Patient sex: M
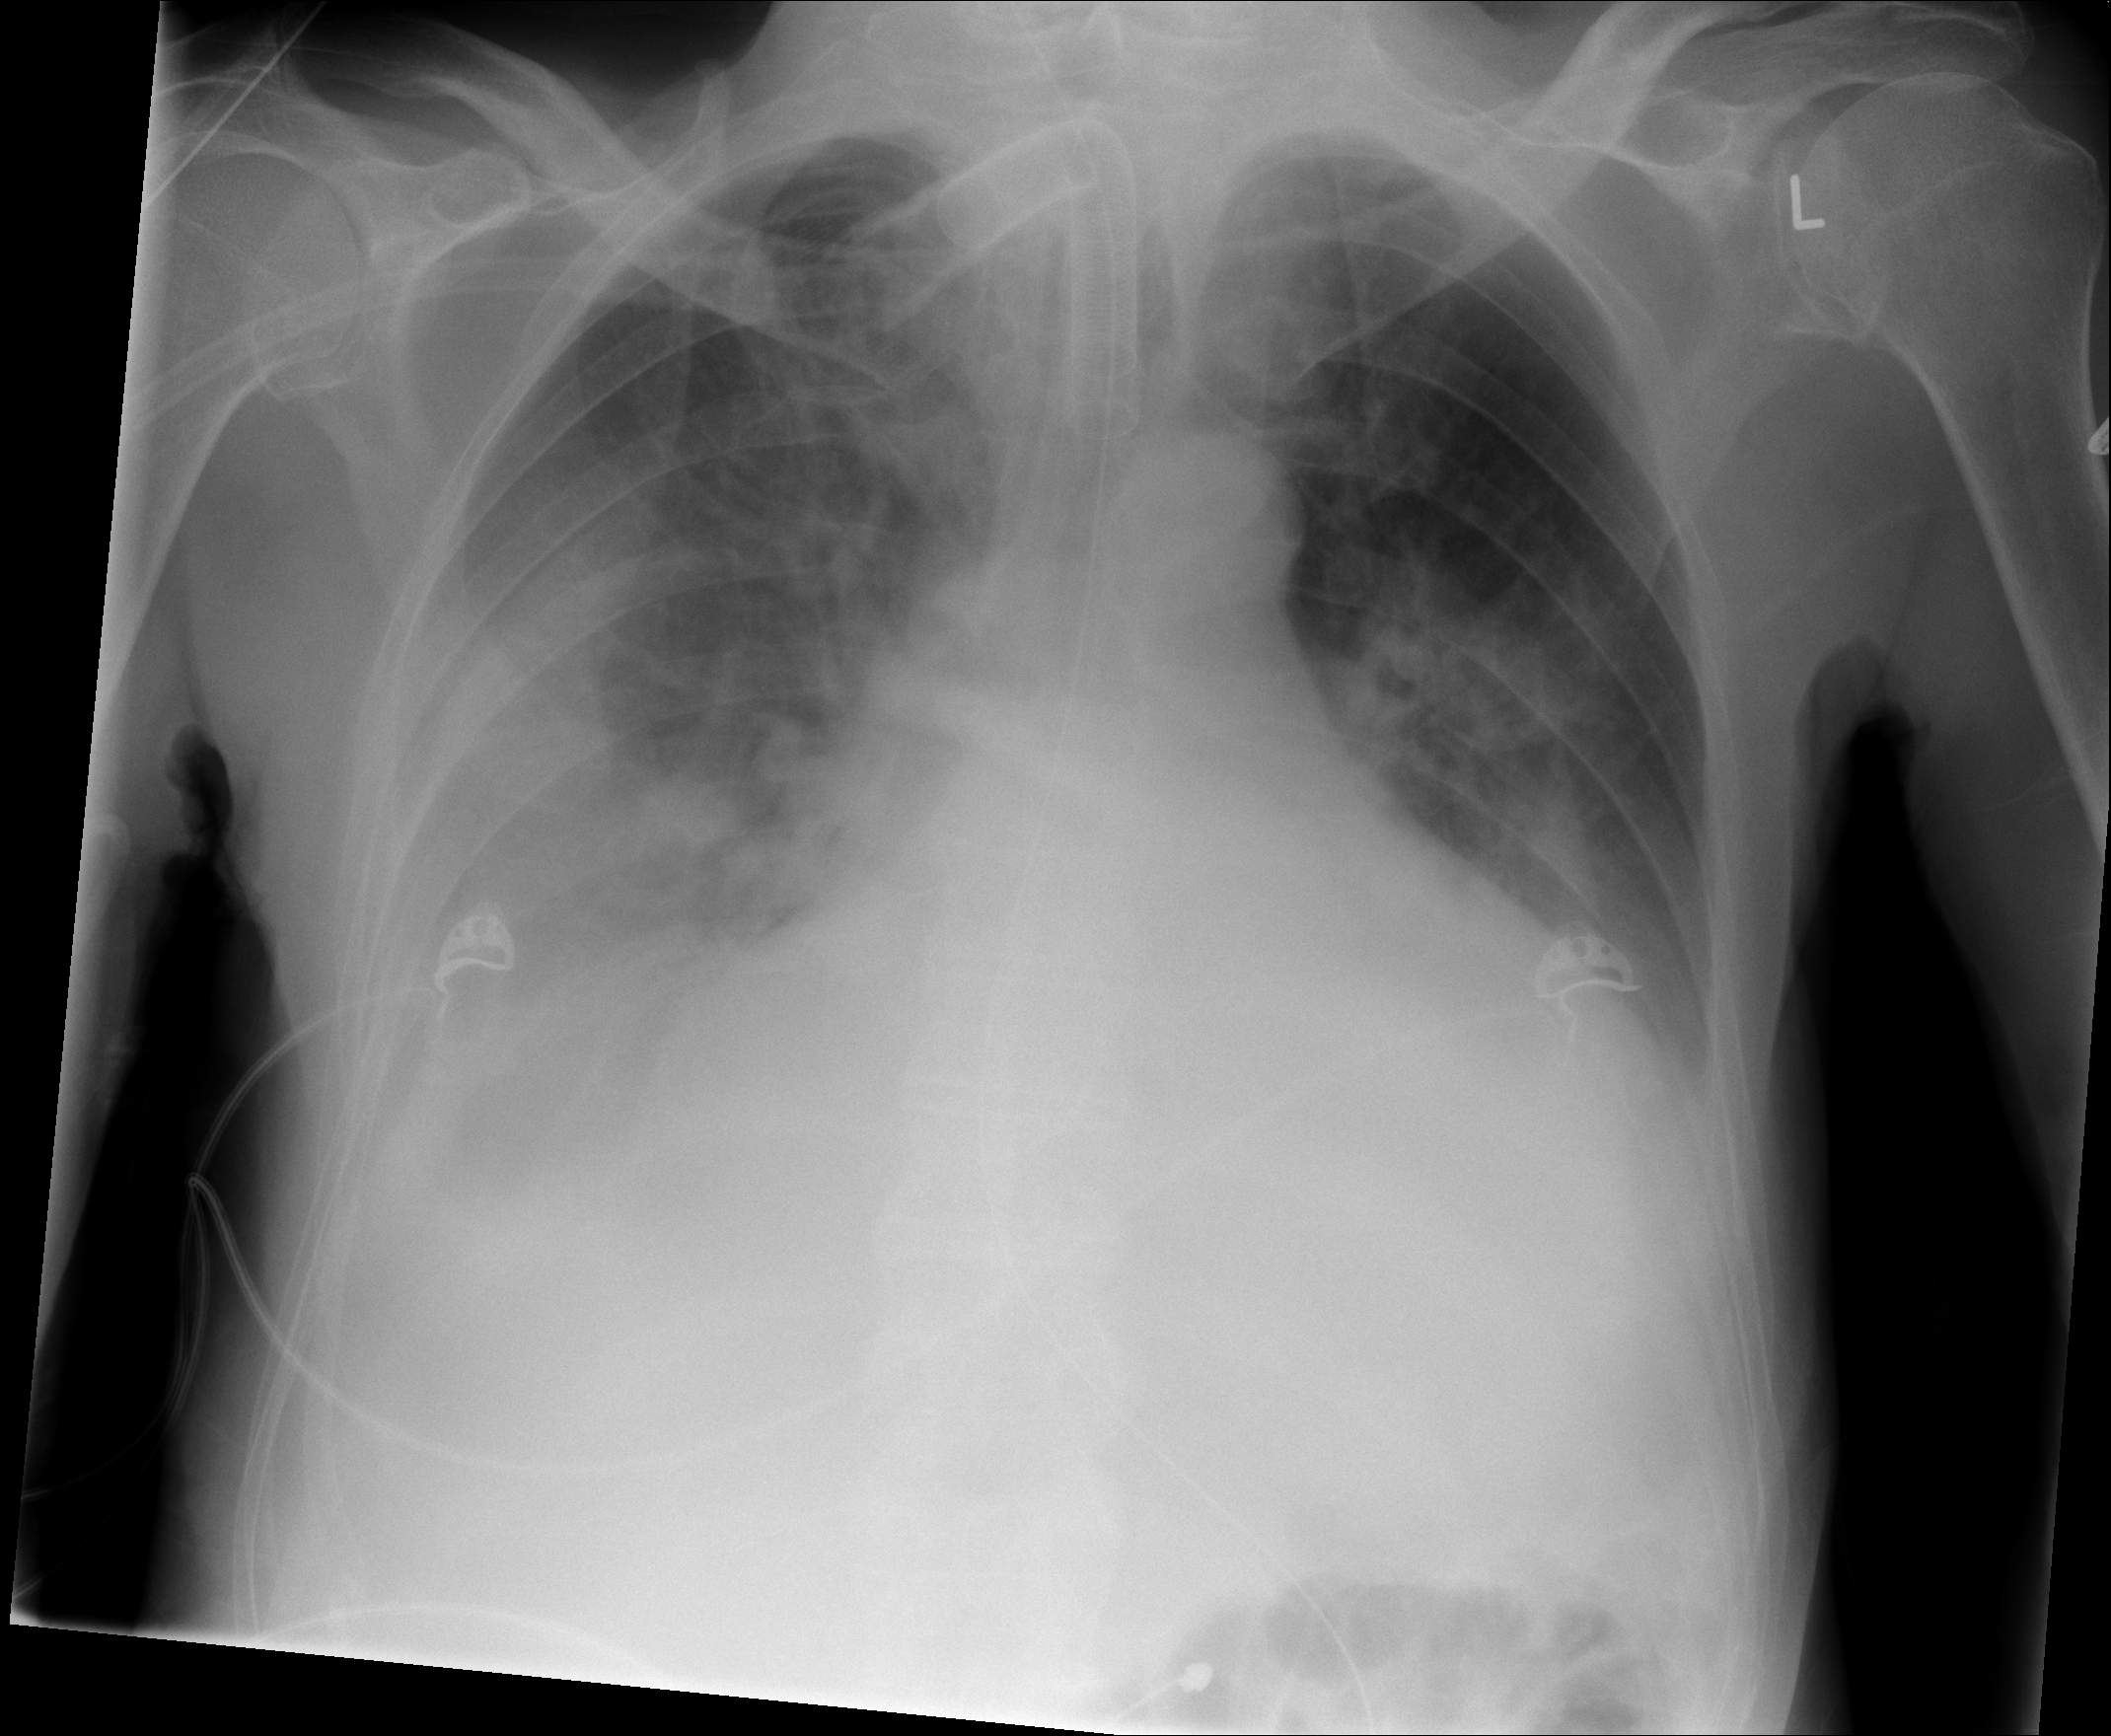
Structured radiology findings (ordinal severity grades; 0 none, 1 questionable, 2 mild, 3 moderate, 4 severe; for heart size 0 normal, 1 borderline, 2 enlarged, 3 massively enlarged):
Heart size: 3
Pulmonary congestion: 0
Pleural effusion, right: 3
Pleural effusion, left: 1
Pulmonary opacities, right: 2
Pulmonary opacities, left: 1
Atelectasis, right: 3
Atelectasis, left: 2